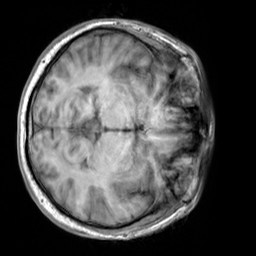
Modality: T1w
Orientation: axial
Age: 31
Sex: male
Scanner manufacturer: siemens
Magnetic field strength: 3 T
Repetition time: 2.3 s
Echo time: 0.00303 s